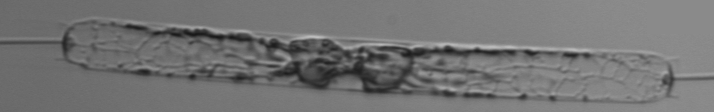
Label: Ditylum_brightwellii